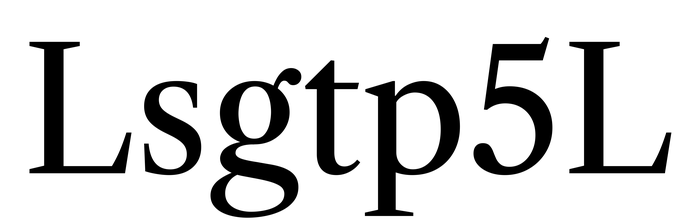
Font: LibreCaslonText_Regular